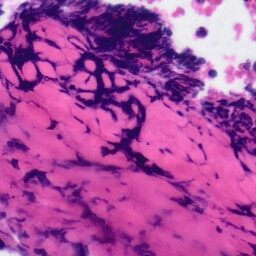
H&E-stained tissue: Tonsil